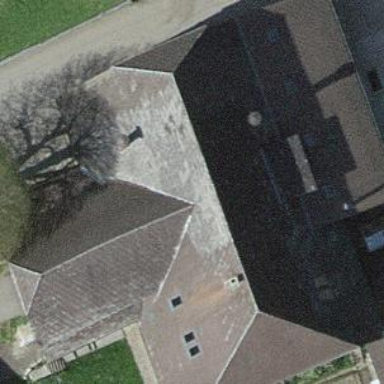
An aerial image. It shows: Farm building.